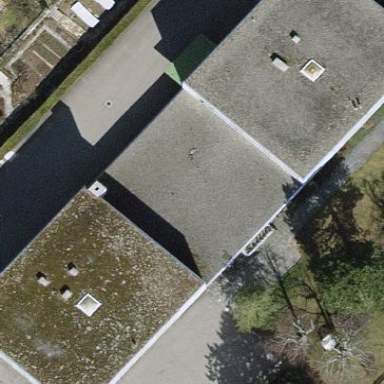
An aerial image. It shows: Kindergarten building.